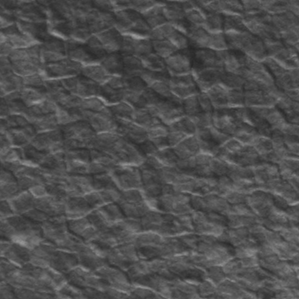
Label: frost